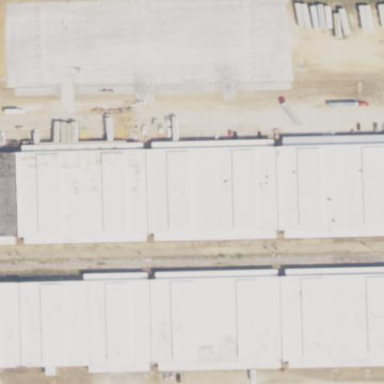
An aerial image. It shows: Warehouse.